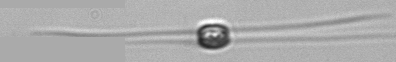
Label: Chaetoceros_danicus